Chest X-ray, PA view. Patient: 59 years old, sex M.
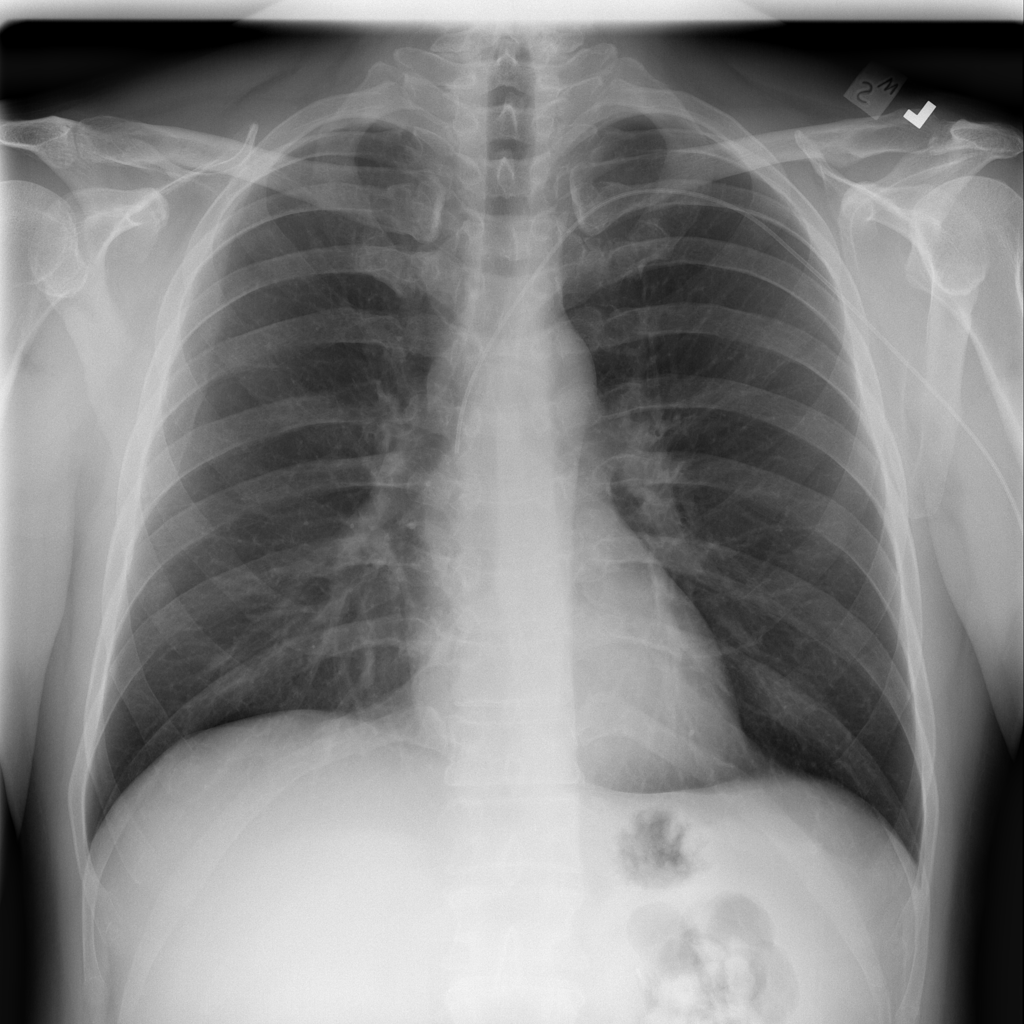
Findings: No Finding